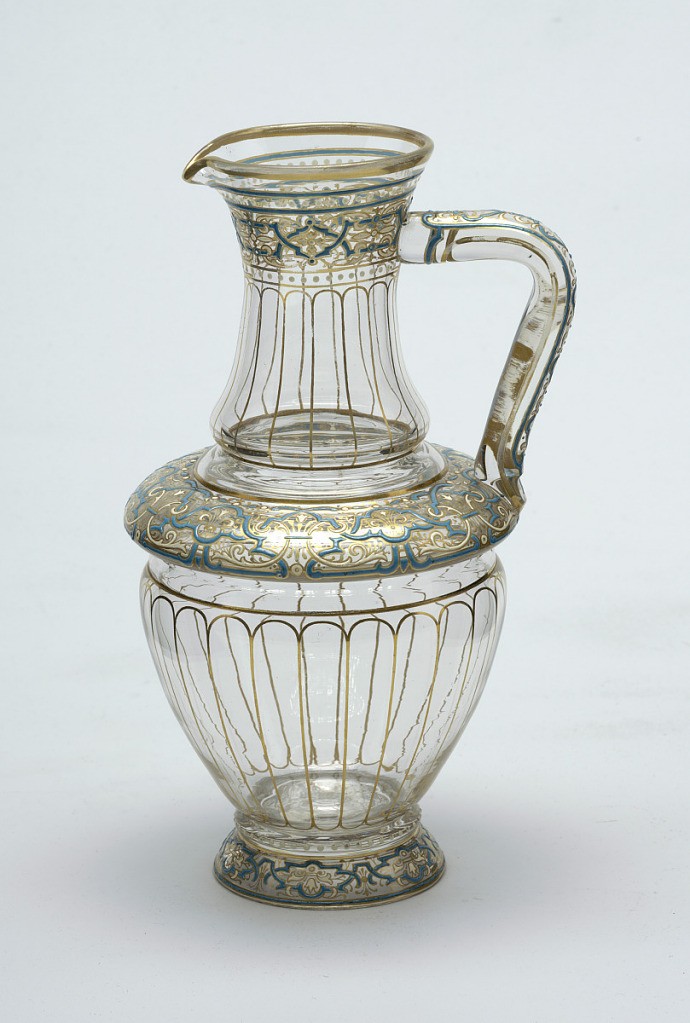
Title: Pitcher
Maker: Ludwig Lobmeyr, Austrian, 1829 - 1917
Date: ca. 1877
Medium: Enameled and gilt glass
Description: Enameled glass pitcher with blue, white, and gold foliate design, possibly of Near Eastern influence.